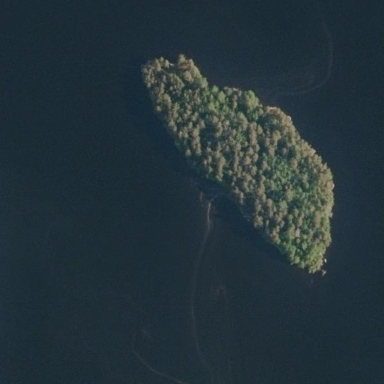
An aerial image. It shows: Island covered with dense forest.